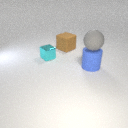
large brown rubber cube to the right of small cyan metal cube